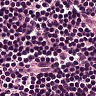
Metastatic tissue present: no